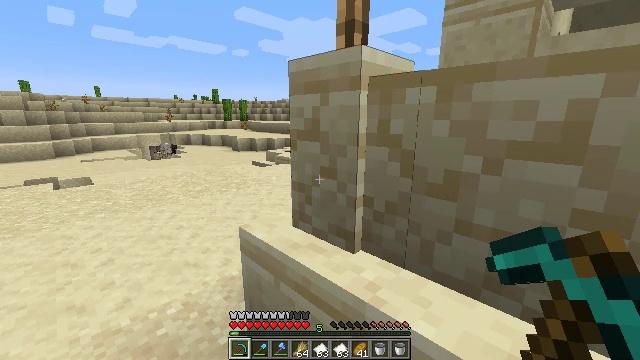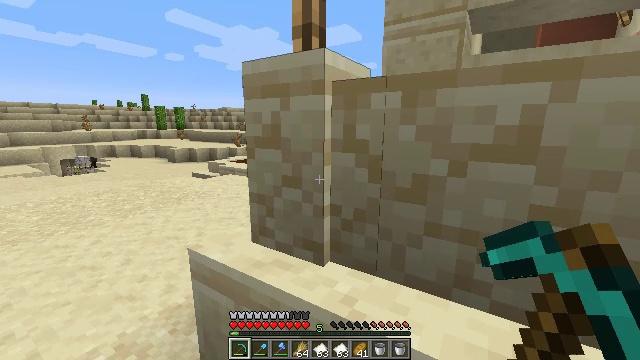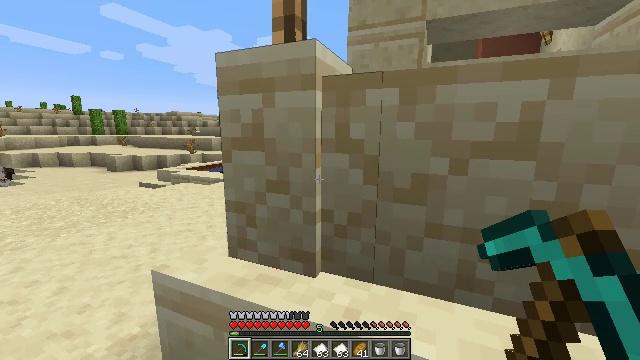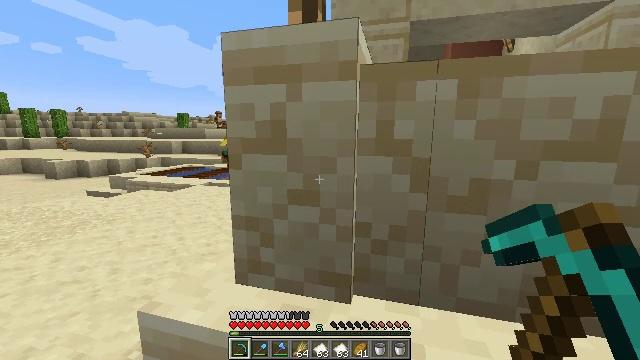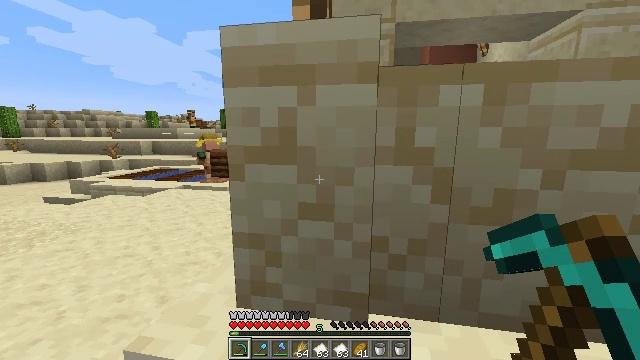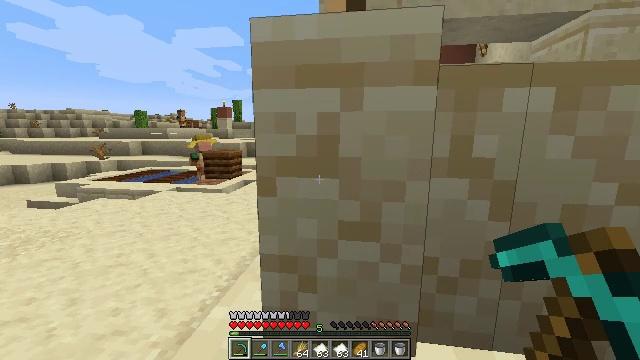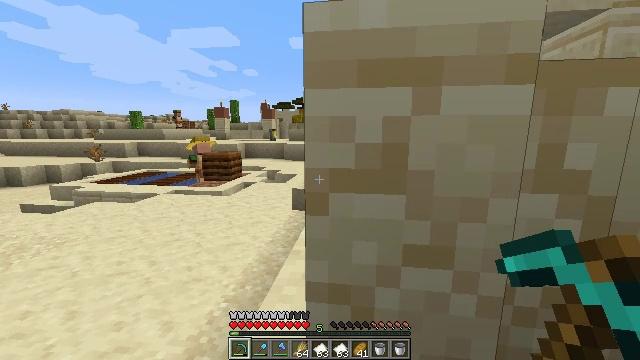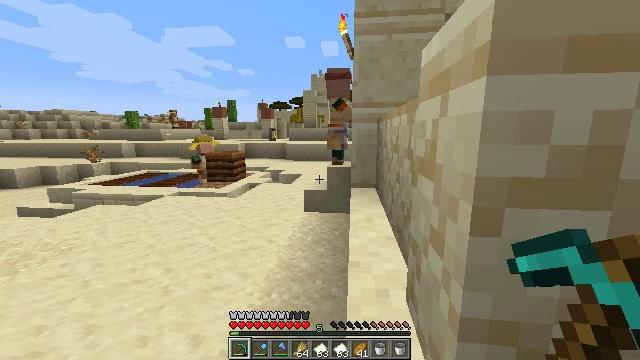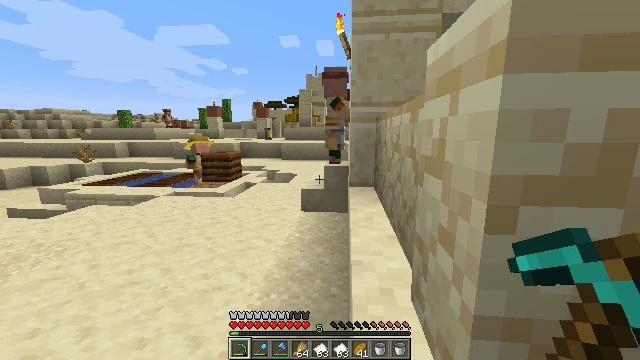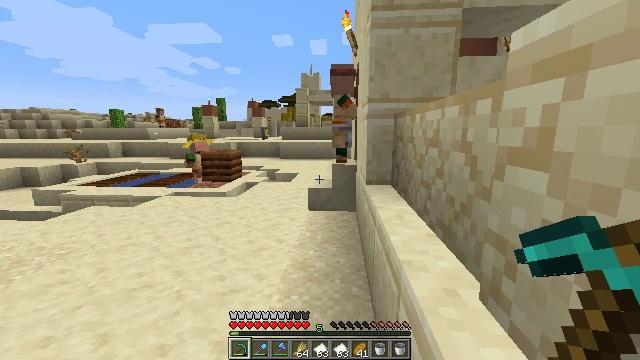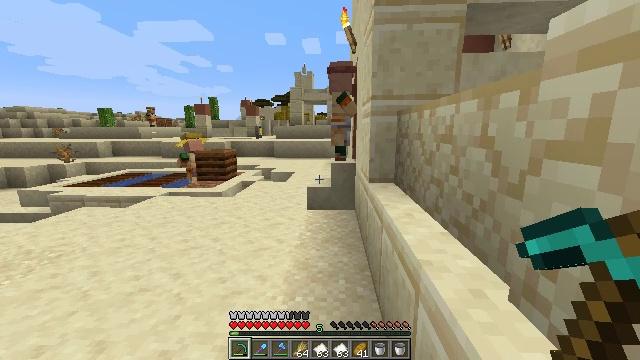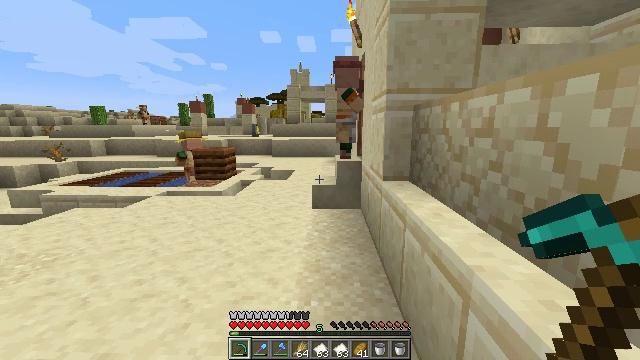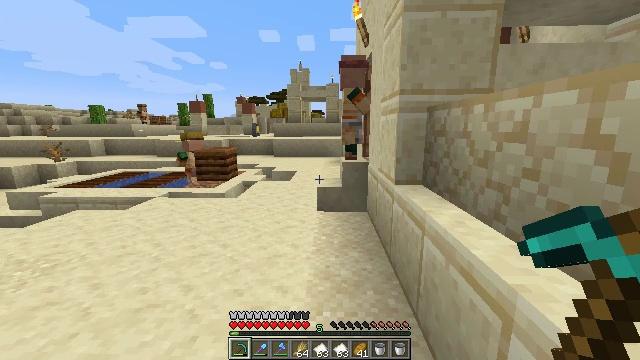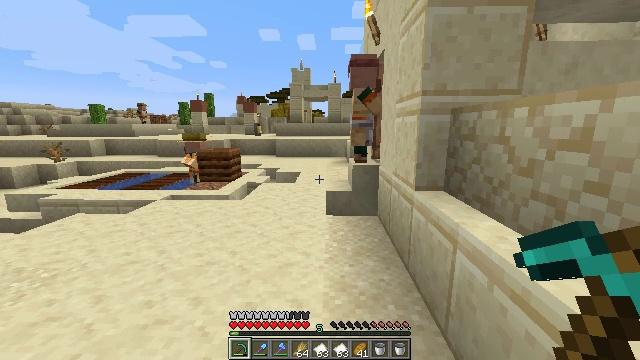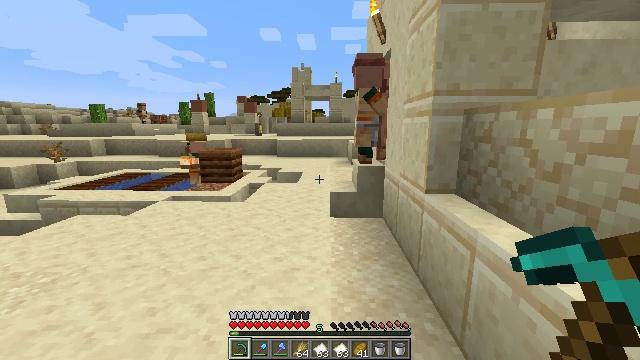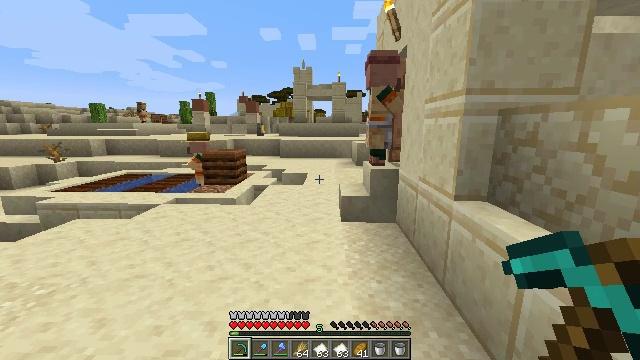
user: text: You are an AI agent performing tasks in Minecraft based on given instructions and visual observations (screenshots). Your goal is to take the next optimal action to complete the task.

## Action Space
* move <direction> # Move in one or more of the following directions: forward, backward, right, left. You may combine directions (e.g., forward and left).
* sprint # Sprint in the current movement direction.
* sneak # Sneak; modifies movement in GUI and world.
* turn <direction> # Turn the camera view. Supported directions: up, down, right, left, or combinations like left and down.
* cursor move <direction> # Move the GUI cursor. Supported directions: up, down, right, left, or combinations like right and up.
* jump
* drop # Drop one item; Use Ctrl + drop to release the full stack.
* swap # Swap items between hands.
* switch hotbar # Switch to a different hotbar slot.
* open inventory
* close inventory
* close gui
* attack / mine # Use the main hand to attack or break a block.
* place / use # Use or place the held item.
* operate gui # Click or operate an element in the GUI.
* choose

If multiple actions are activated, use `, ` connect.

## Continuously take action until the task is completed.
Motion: motion action
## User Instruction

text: Collect a hay block for crafting.
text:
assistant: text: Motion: move forward and move left, turn right and up
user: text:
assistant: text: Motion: move forward and move left, turn right and up
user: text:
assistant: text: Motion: move forward and move left, turn right
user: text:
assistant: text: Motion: move forward and move left, turn right
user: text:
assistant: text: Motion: move forward and move left, turn right
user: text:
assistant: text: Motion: move forward and move left
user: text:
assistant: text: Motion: move forward and move left
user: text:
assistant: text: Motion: move forward and move left, turn right
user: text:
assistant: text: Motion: move forward and move left, turn right
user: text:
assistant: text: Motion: move forward and move left, turn right
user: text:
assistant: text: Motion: move forward and move left, turn right
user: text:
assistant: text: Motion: move forward and move left
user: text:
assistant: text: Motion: move forward and move left
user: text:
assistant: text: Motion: move forward and move left
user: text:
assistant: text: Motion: move forward and move left
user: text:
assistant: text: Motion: move forward and move left
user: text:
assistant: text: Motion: move forward and move left
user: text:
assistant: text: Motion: move forward and move left
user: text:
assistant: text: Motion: move forward and move left, turn right
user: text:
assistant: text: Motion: move forward and move left, turn right and up
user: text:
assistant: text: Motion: move forward, turn right and up
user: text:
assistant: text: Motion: move forward, turn right and up
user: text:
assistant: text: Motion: move forward, turn right and up
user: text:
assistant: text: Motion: move forward, turn right and up
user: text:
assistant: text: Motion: move forward
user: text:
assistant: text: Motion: move forward
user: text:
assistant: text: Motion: move forward
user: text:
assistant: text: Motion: move forward
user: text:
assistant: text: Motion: move forward
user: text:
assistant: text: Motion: move forward, use / place